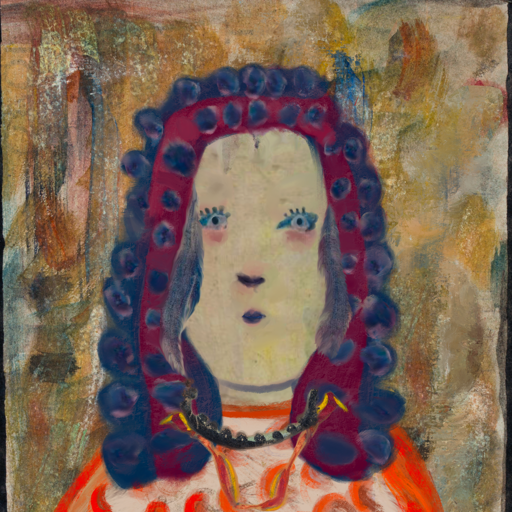
Background: Pipe, Head And Neck Front: Hill_Girl, Face Front: Hill_Girl, Bust: Rupkatha, Hair Front: Hill_Girl, Head Accessory: Blank, Second Necklace: Gypsy_Mother_1, Necklace: Childish, Baby: Blank